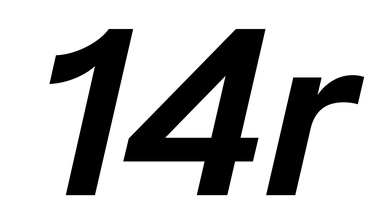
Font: InstrumentSans-Italic_SemiBold_Italic